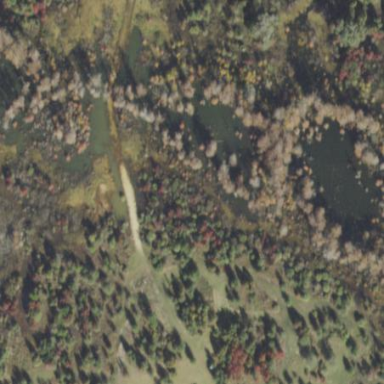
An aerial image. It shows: Swampy wetland area.